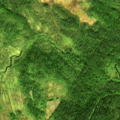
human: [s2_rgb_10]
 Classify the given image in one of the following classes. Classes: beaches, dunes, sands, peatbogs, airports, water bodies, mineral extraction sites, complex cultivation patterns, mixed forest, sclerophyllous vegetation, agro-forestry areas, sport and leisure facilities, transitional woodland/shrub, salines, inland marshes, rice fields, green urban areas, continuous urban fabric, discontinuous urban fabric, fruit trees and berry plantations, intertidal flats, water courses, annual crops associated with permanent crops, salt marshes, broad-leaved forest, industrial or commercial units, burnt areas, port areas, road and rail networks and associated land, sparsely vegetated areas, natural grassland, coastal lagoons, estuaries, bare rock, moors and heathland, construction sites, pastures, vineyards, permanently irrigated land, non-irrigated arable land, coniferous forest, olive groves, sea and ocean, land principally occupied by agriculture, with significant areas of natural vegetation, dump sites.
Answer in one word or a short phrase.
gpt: coniferous forest, mixed forest, transitional woodland/shrub